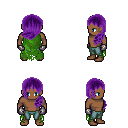
a pixel art fantasy rpg character, male body template, human, dark skin, green tattered cape, teal pants, purple left-swept hairstyle, metal gloves, four views (front, back, left, right), 2x2 character sprite sheet, small pixel art, hard edges, no anti-aliasing